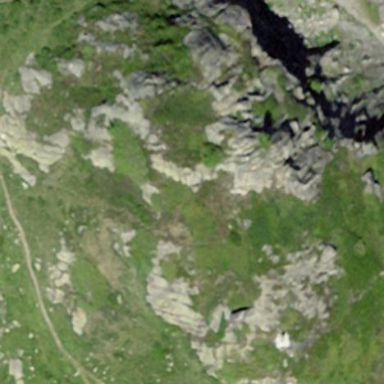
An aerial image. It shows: Landscape dominated by bare rock.